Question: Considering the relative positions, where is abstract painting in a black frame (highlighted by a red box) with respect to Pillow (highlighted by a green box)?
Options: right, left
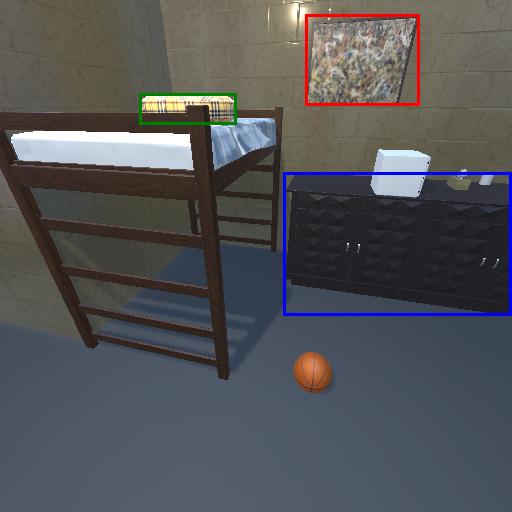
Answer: right